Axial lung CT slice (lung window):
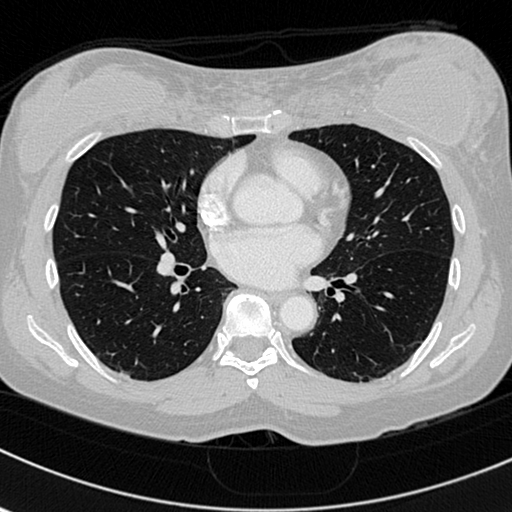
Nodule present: no